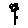
Label: flower